Question: I am trying to customize the delete function in jqGrid.
I have enabled the delete button on the grid
'''
$("#myGrid").jqGrid('navGrid', '#pager',
{ add: true, addtitle: 'Add Customer',
edit: true, edittitle: 'Edit Customer',
del: true, deltitle: 'Delete Customer',
refresh: true, refreshtitle: 'Refresh data',
search: true, searchtitle: 'Apply filters',
addfunc: addForo, editfunc: editForo,
cloneToTop: true
},
{}, // default settings for edit
{}, // default settings for add
{}, // default settings for delete
{ closeOnEscape: true, multipleSearch: true, closeAfterSearch: true }, // search options
{} // default settings for view
);
'''
then I have added (thanks to this <URL> the following code
'''
$("#bDelete").click(function () {
// Get the currently selected row
toDelete = $("#myGrid").jqGrid('getGridParam', 'selrow');
$("#myGrid").jqGrid(
'delGridRow',
toDelete,
{ url: '/Foro/Delete/' + toDelete, mtype: 'post', reloadAfterSubmit: false }
);
});
'''
Now when I click on the delete button a dialog is shown asking for delete confirm. But if I click on the delete button I will get the following error message

Where am I wrong?
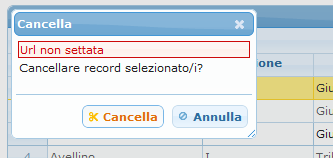
Answer: If I understand you correct you want to modify the 'url' used to delete of row so that the id of the row will be a part of the 'url'. You can do this much easier:
'''
$("#myGrid").jqGrid('navGrid', '#pager',
// define navGrid options and paraneters of Edit and Add dialogs
{ // now define settings for Delete dialog
mtype: "POST", reloadAfterSubmit: false,
onclickSubmit: function(rp_ge, postdata) {
rp_ge.url = '/Foro/Delete/'+ postdata;
},
serializeDelData: function (postdata) { return ""; }
},
// search options
// ...
);
'''
With respect of 'onclickSubmit' we can modify the 'url' and defining of 'serializeDelData' we can clear the body of the "POST" message. I peronally mostly use RESTfull services on the server side and use 'mtype: "DELETE"'. In the case to clear of the body is really needed.
One more option is to use 'delfunc' like you already use 'editfunc' and 'addfunc'. In the most cases the usage of such function is not really needed and one can implement the same in other way.